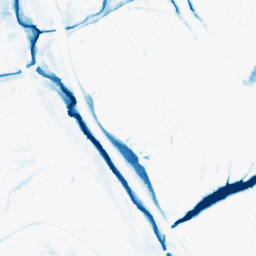
Category: morphological
Decomposition family: morphological_ellipse
Decomposition parameters: operation: closing
width: 20
height: 20
Upsampling method: bspline
Upsampling parameters: scale: 2
Upsampling scale: 2